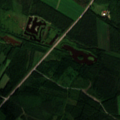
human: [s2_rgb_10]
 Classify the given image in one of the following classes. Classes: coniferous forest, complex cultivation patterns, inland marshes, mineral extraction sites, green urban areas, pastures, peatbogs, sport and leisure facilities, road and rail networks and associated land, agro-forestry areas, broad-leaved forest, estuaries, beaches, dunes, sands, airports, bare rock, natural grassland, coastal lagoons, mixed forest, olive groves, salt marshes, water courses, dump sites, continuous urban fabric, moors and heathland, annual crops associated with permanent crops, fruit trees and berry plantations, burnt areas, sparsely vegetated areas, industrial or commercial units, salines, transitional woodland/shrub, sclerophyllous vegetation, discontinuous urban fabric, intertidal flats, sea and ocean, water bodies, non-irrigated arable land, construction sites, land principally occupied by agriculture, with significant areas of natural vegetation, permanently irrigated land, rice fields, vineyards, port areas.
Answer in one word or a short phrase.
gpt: non-irrigated arable land, broad-leaved forest, coniferous forest, mixed forest, transitional woodland/shrub